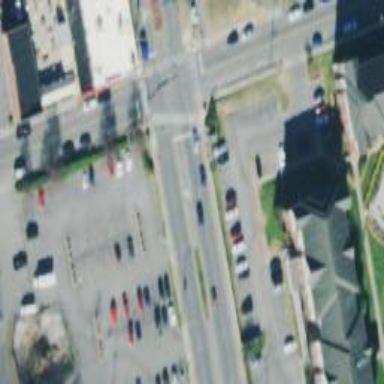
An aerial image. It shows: Parking area with asphalt surface.